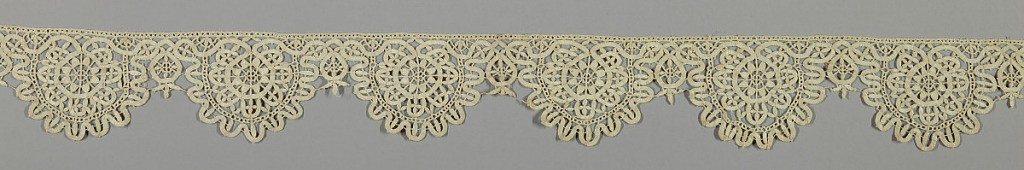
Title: Border
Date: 19th century
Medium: linen Technique: bobbin lace
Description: Border of bobbin lace has deep scallops in a circular spoked design.